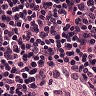
Metastatic tissue present: no